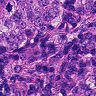
Metastatic tissue present: yes